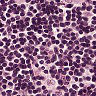
Metastatic tissue present: no